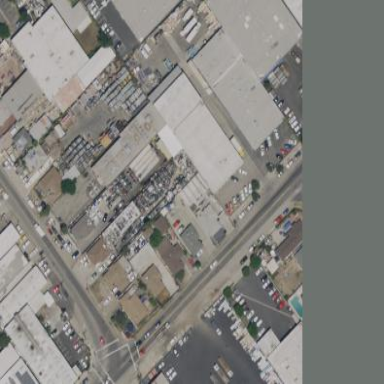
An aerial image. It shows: Industrial building.